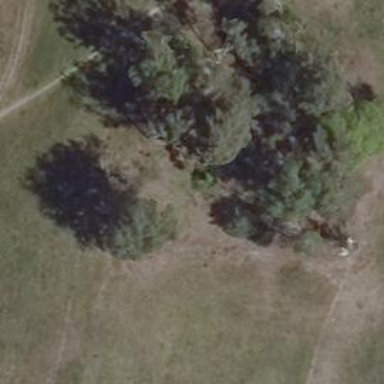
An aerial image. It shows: Broadleaved tree in natural setting.